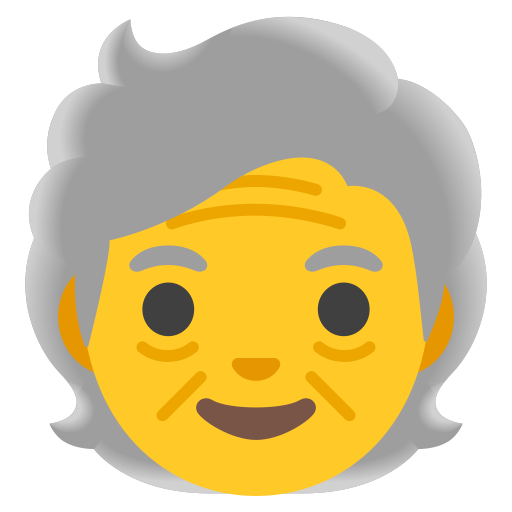
Emoji: 🧓